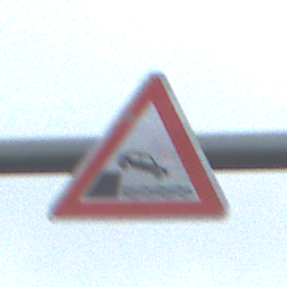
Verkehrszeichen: Ufer
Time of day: Midday
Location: Outdoor (Suburban)
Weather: Overcast
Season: NotSpecified
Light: Natural